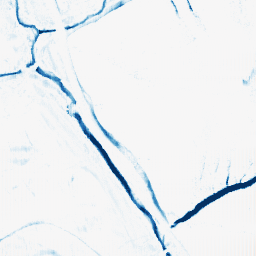
Category: morphological
Decomposition family: morphological_rect
Decomposition parameters: operation: closing
width: 5
height: 10
Upsampling method: fft_zeropad
Upsampling parameters: scale: 4
Upsampling scale: 4